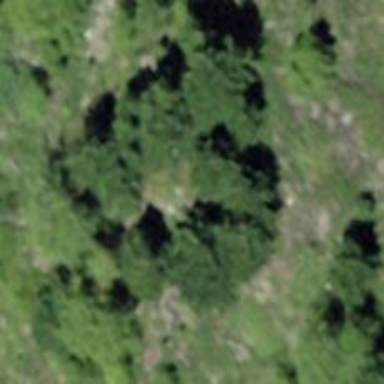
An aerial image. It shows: Forest area.